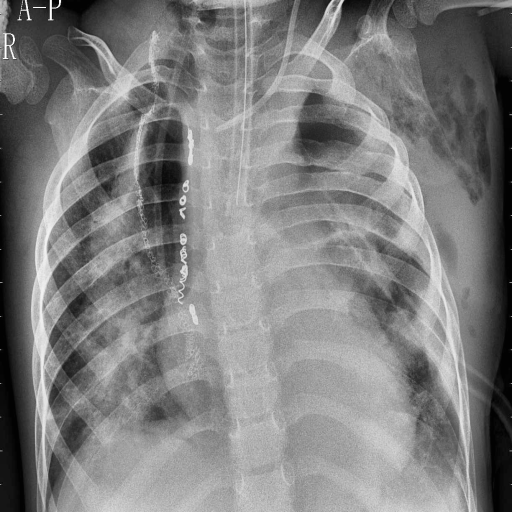
Finding: PNEUMONIA